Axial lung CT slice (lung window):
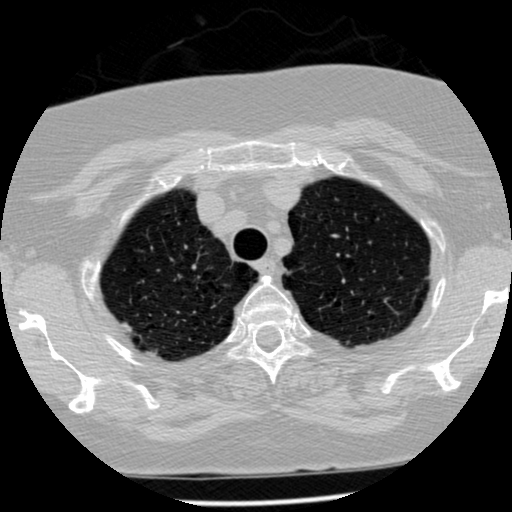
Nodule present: no